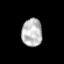
Tissue: prostate
Cell type: T cells
Senescence score: 0.2812
Nuclear area (px): 562
Mean DAPI intensity: 185.367